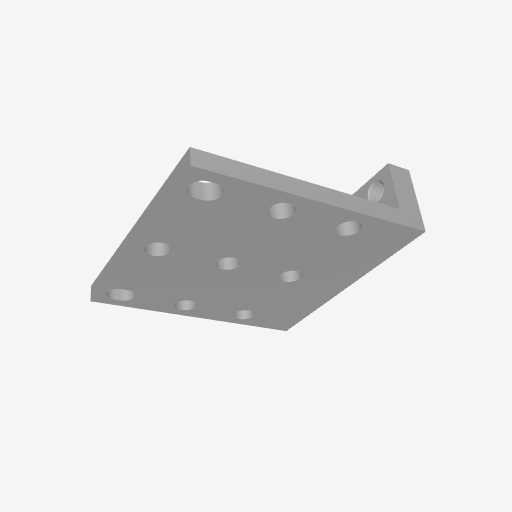
Part: AngleMount